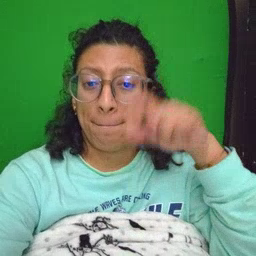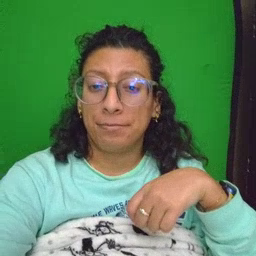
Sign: up